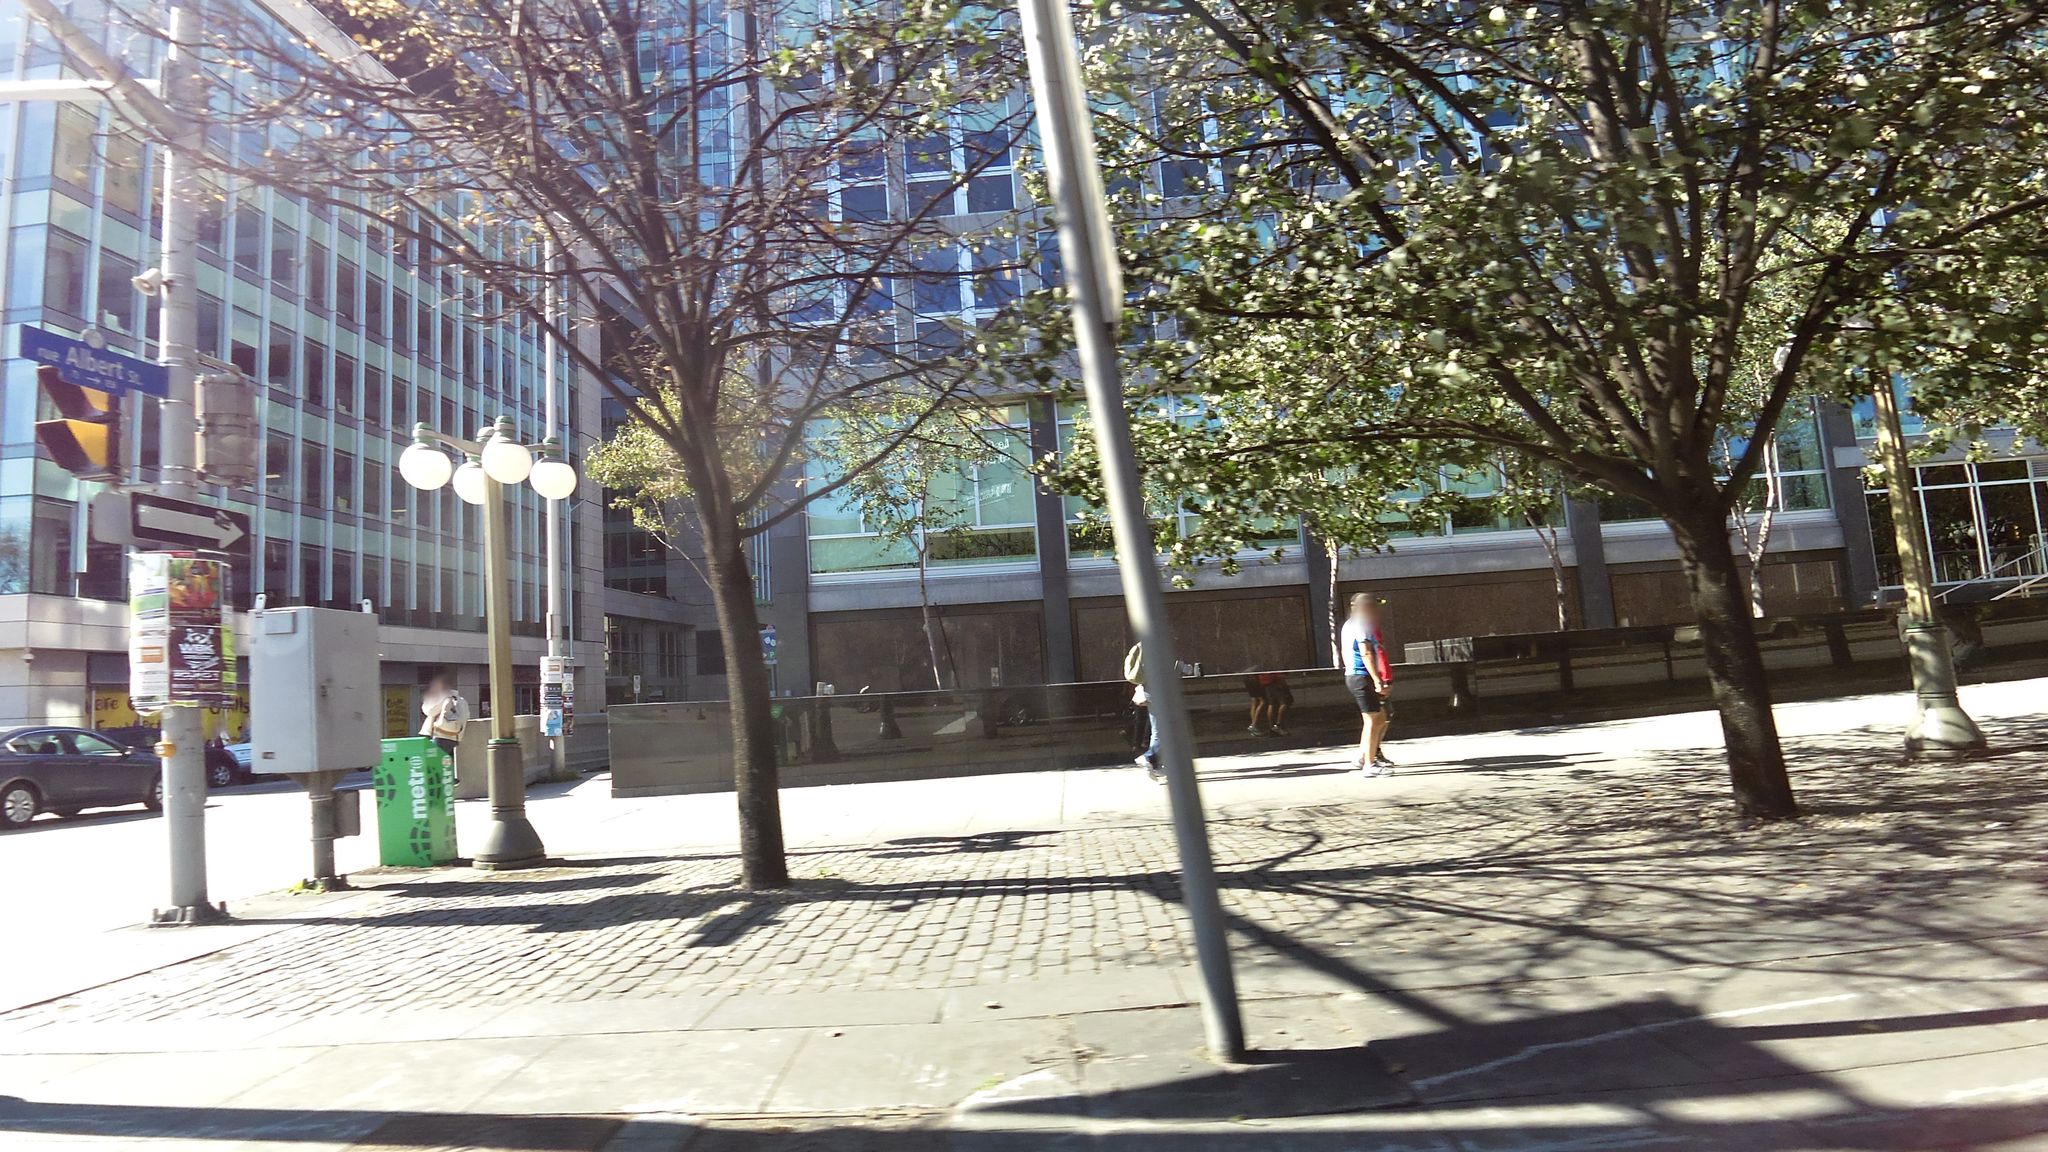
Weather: clear
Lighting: day
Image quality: good
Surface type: walking surface
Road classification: footway
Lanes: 3
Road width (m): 1.5
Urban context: urban centre
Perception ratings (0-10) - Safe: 5.06, Lively: 6.56, Beautiful: 5.04, Boring: 2.71, Depressing: 4.2, Wealthy: 5.31